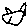
Label: cat